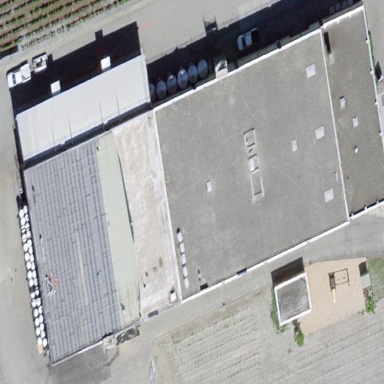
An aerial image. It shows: Building.